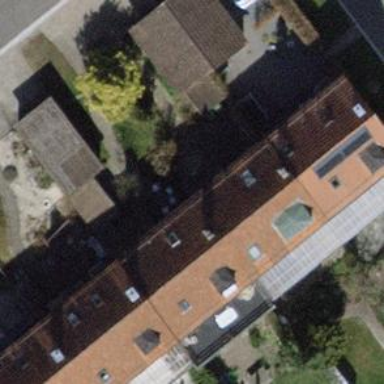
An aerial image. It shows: Gabled house with tiled roof.